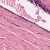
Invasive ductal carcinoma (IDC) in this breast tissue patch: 0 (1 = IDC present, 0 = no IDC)